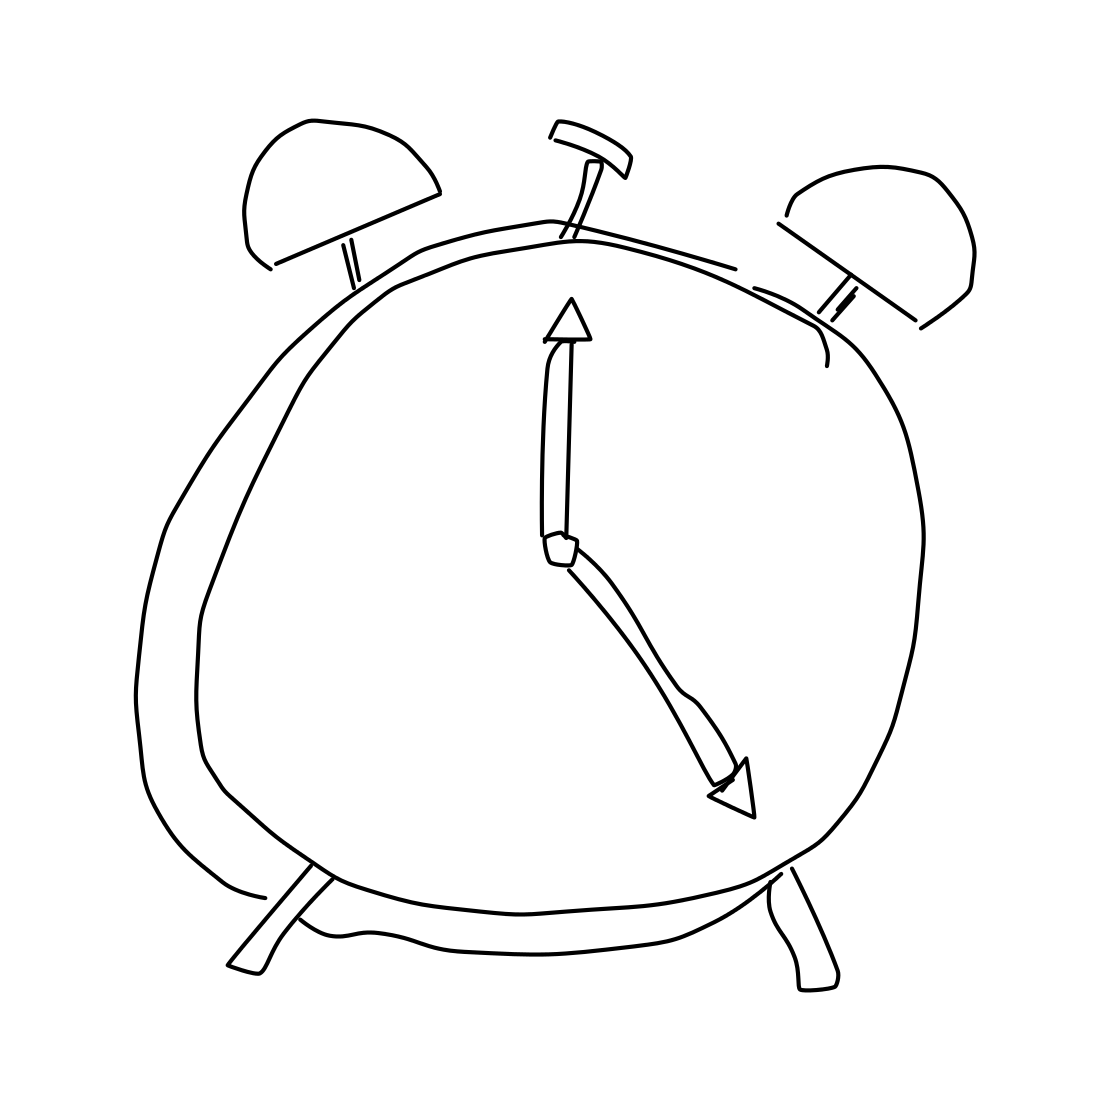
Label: alarm clock